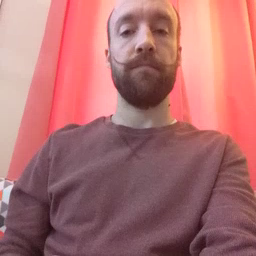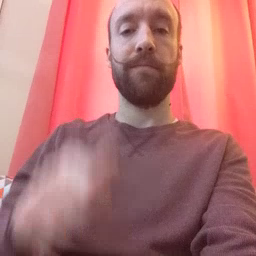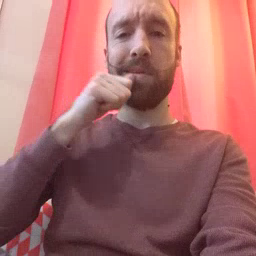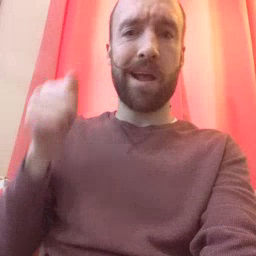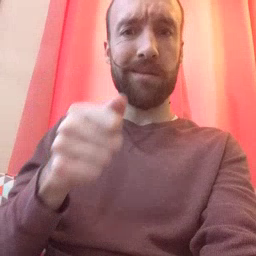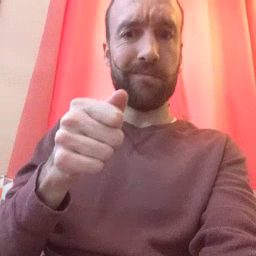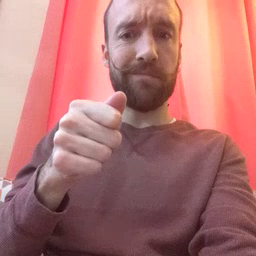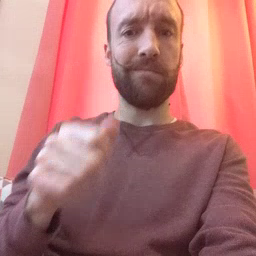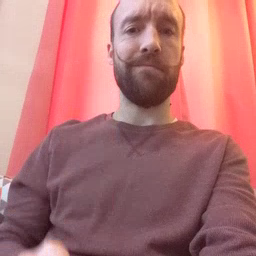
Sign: hide